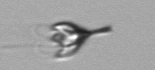
Label: Pyramimonas_longicauda